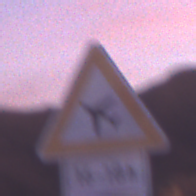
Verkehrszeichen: FlugbetriebRechts
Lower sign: ZeitangabenOhneBeschraenkungAufWochentage1
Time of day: Dawn
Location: Outdoor (Nature)
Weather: PartlyCloudy
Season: NotSpecified
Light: Natural